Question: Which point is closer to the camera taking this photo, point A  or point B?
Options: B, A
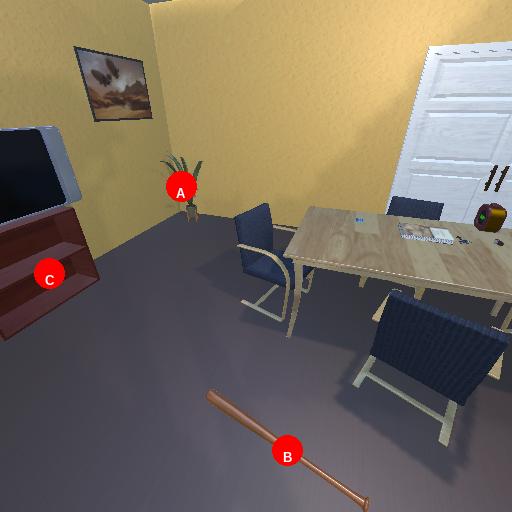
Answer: B